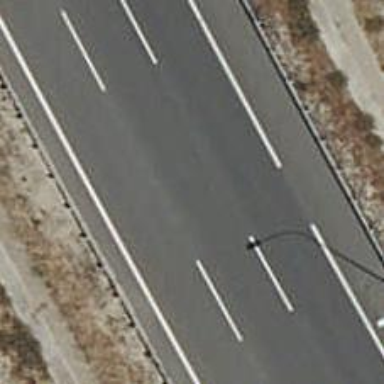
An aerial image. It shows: View of motorway.